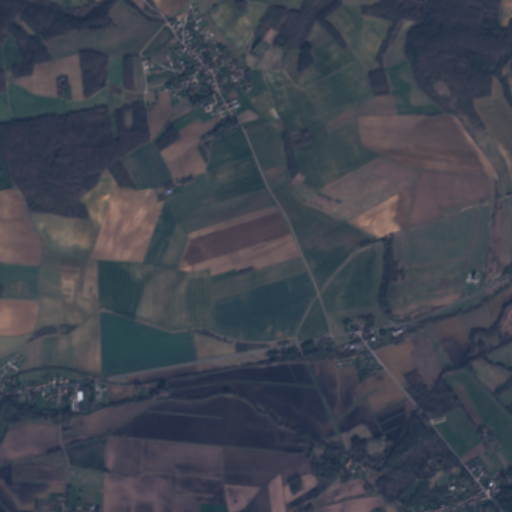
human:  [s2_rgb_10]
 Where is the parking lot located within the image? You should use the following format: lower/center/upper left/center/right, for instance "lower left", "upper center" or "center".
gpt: The parking lot is located in the lower right of the image.
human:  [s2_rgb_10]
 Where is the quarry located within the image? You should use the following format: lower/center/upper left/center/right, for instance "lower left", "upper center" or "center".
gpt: The quarry is located in the upper center of the image.
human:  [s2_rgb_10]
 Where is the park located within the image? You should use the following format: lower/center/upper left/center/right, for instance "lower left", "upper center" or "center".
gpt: There is no park in the image.